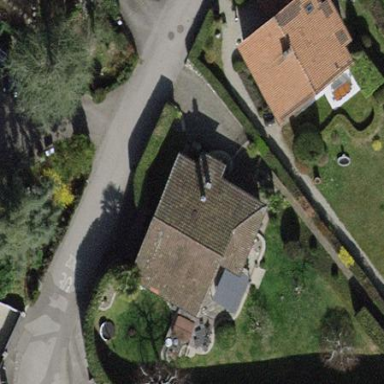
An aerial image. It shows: Detached building.